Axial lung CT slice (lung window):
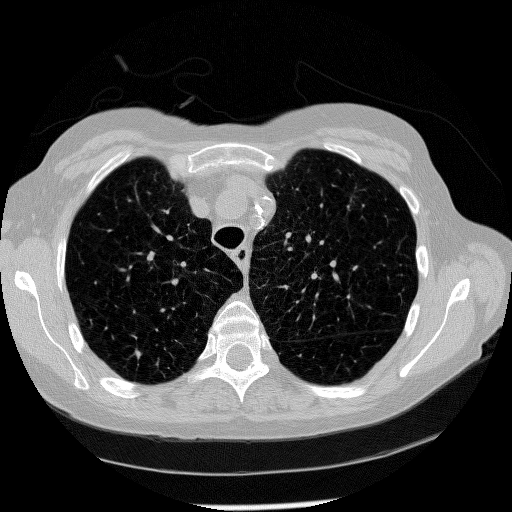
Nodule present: yes
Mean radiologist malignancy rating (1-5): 3.25